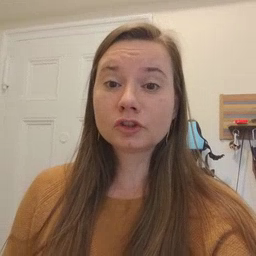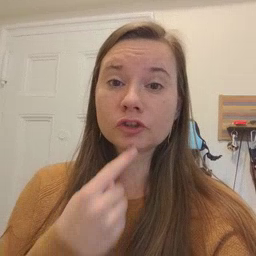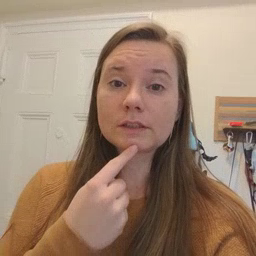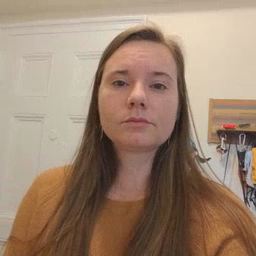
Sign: chin